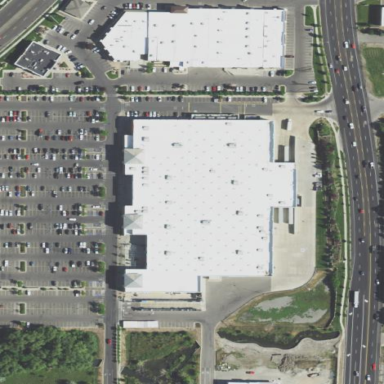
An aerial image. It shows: Supermarket located in building.